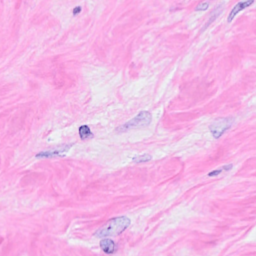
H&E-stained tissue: Breast